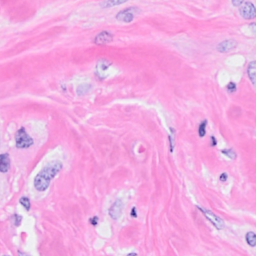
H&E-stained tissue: Breast